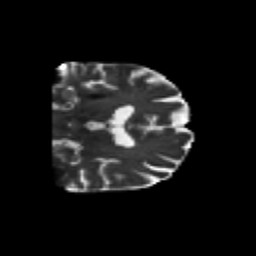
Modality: T2w
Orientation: coronal
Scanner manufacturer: siemens
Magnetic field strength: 3 T
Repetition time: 6.8 s
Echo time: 0.093 s